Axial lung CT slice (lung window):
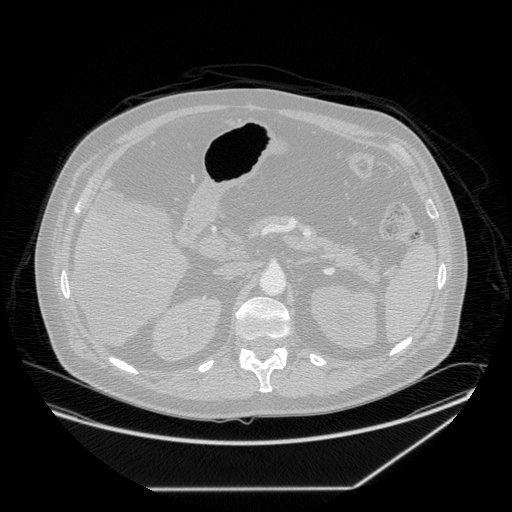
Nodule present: no